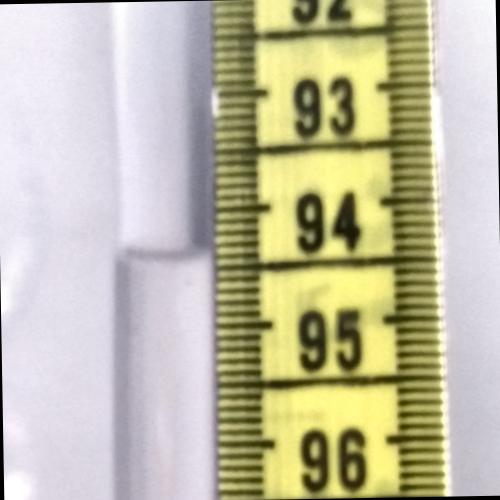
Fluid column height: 94.4 cm